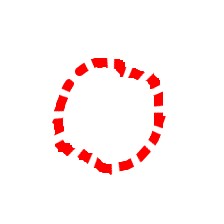
Shape: circle